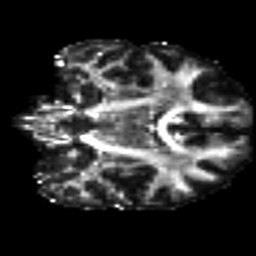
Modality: FA
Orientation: coronal
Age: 28
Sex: female
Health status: healthy
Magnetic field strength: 3 T
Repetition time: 9 s
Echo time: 0.093 s